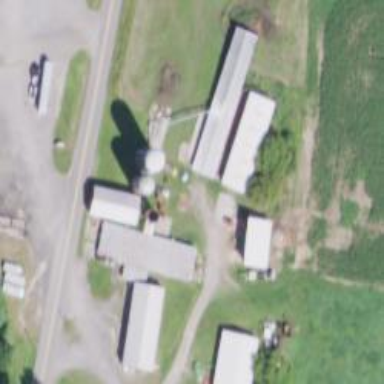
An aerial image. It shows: Silo.